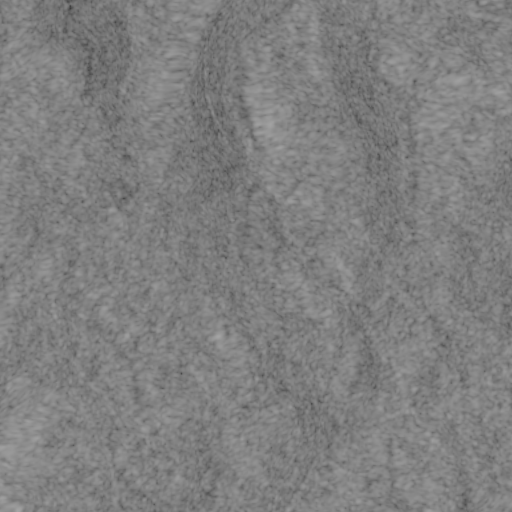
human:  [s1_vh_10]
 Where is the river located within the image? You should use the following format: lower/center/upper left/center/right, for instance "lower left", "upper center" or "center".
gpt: The river is located in the right of the image.
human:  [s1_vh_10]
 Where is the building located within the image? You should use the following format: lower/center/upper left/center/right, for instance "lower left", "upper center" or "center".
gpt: The building is located in the upper right of the image.
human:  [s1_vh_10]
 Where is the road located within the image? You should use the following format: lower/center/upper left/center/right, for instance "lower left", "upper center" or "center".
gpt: There is no road in the image.

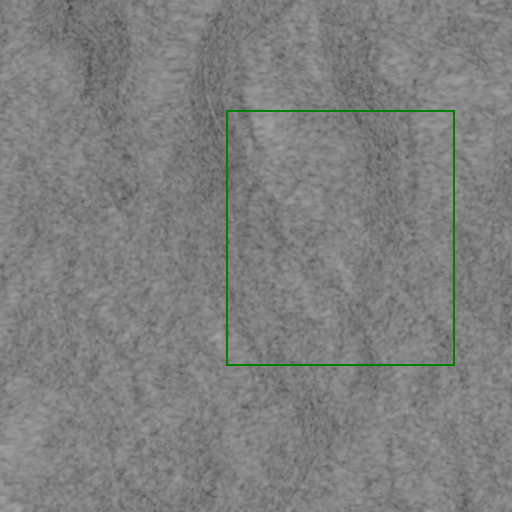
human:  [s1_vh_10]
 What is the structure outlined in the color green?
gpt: There is no green outline.
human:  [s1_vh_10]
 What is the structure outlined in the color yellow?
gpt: There is no structure outlined in yellow.